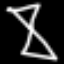
Label: hourglass